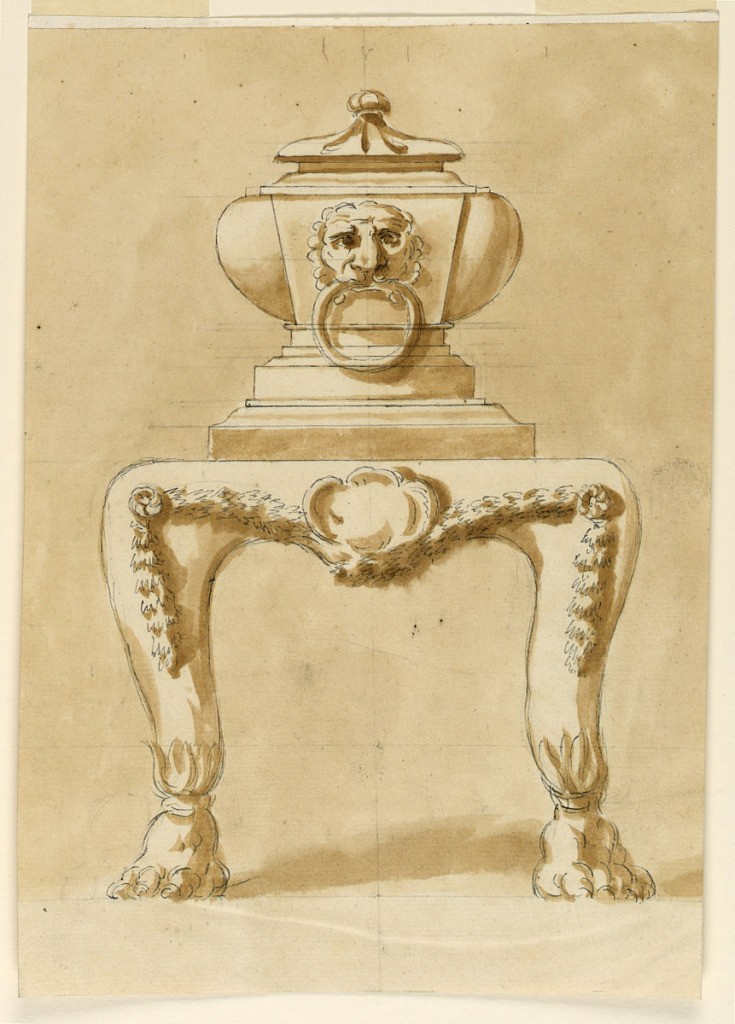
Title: Fender
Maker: Giuseppe Barberi, Italian, 1746–1809
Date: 1746–1809
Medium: Pen and brown ink, brush and brown wash, graphite on off-white laid paper, lined
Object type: Drawing
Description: Fender.